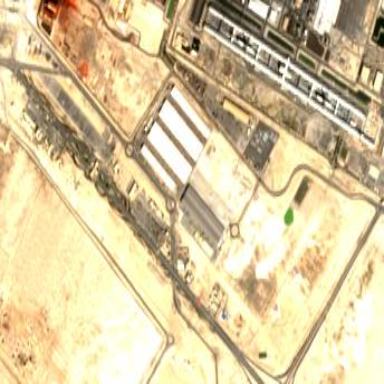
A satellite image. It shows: Industrial area.